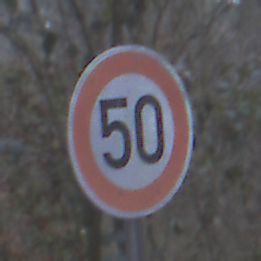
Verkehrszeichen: Geschwindigkeit50
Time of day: MorningAfternoon
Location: Outdoor (Nature)
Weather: Overcast
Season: Winter
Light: Natural